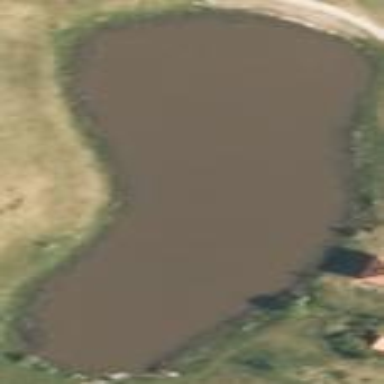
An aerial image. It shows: Water hazard in golf course. The hazard is natural water feature.